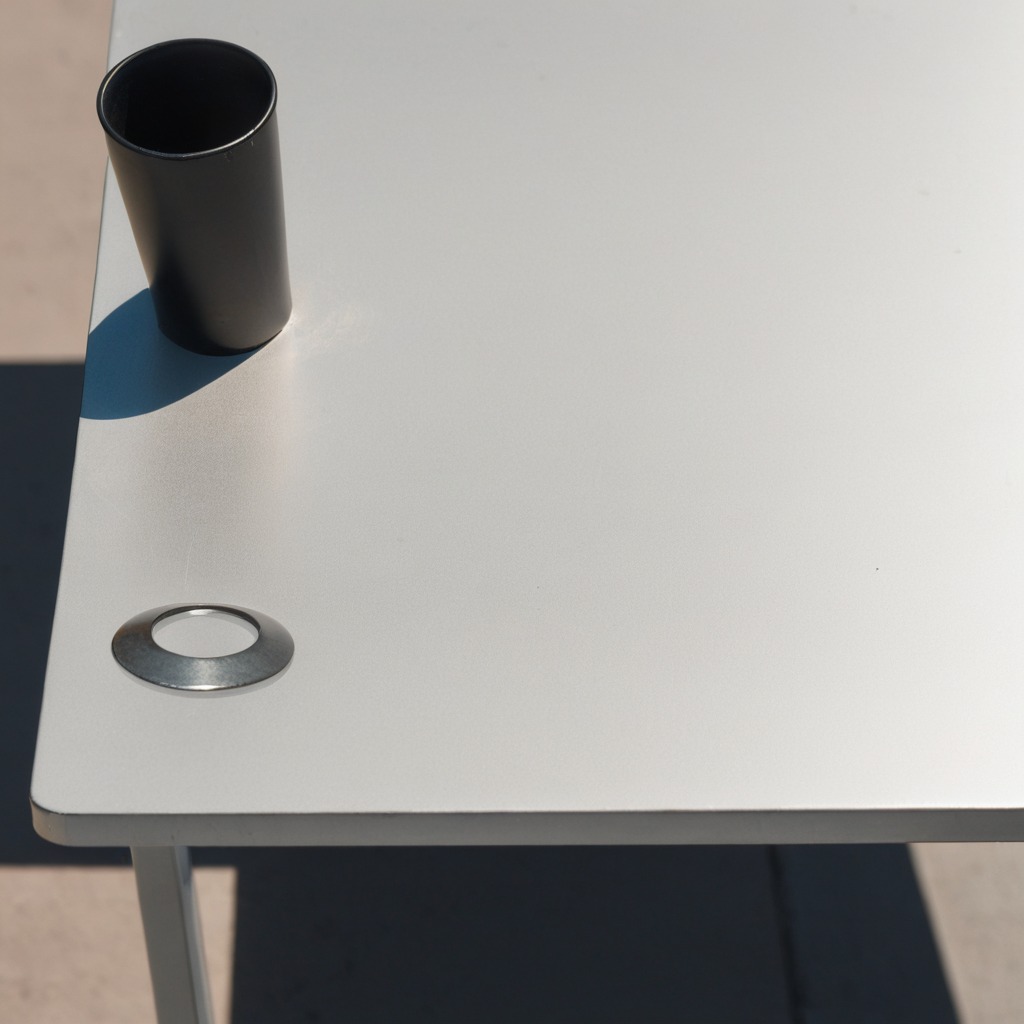
A flat metal washer lies on the table.